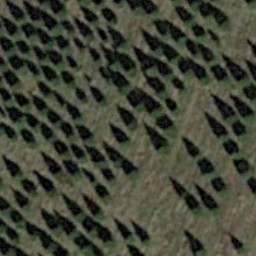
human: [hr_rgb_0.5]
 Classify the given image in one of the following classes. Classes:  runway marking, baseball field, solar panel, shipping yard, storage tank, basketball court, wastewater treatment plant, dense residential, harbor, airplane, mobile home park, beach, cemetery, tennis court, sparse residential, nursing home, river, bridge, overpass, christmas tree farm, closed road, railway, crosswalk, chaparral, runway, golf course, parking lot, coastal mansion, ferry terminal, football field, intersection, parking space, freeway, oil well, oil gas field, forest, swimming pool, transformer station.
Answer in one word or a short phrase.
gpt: christmas tree farm